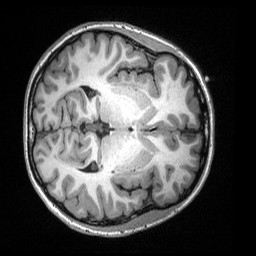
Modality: T1w
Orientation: axial
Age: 19
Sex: female